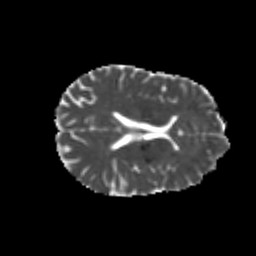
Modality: MD
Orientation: axial
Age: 22
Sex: female
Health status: healthy
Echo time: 0.074 s